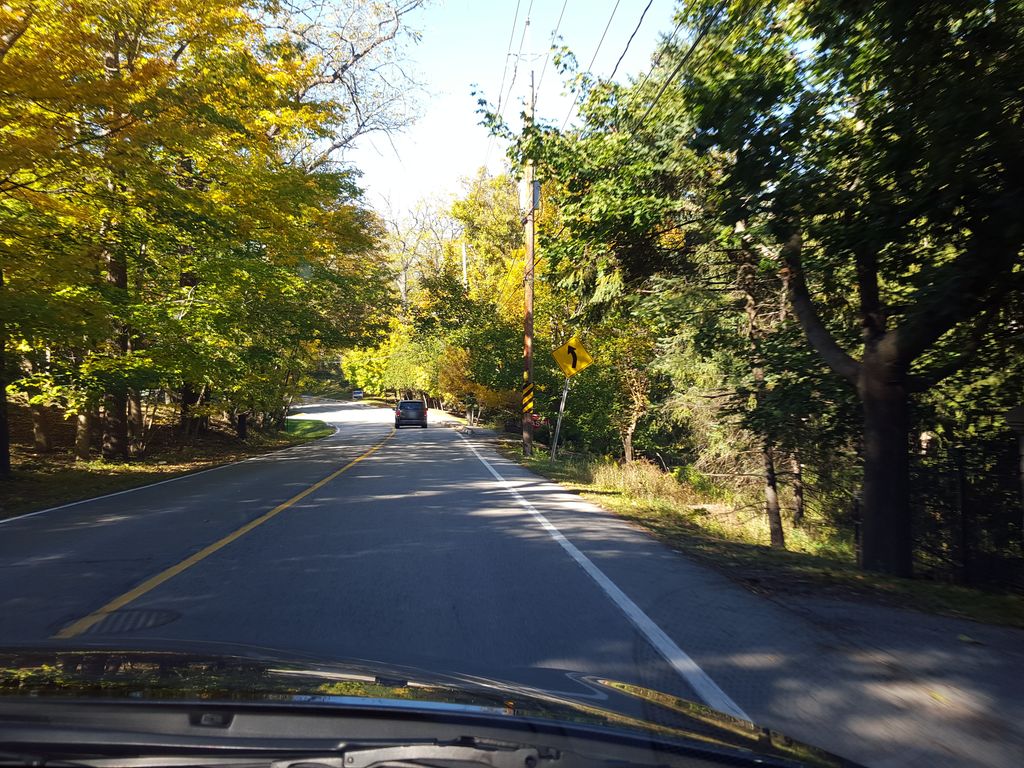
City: hamilton